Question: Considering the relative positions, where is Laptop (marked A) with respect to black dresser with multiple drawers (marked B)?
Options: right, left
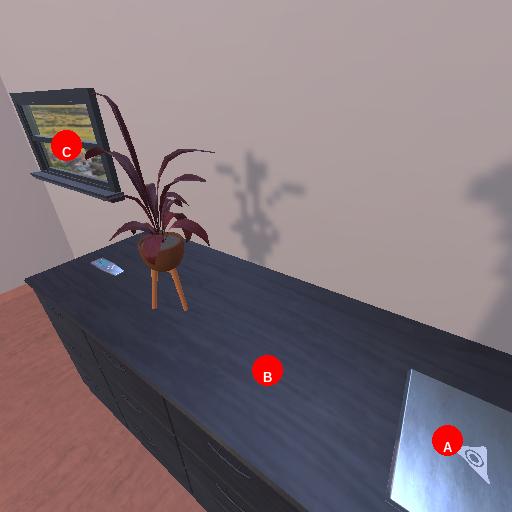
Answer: right